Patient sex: M
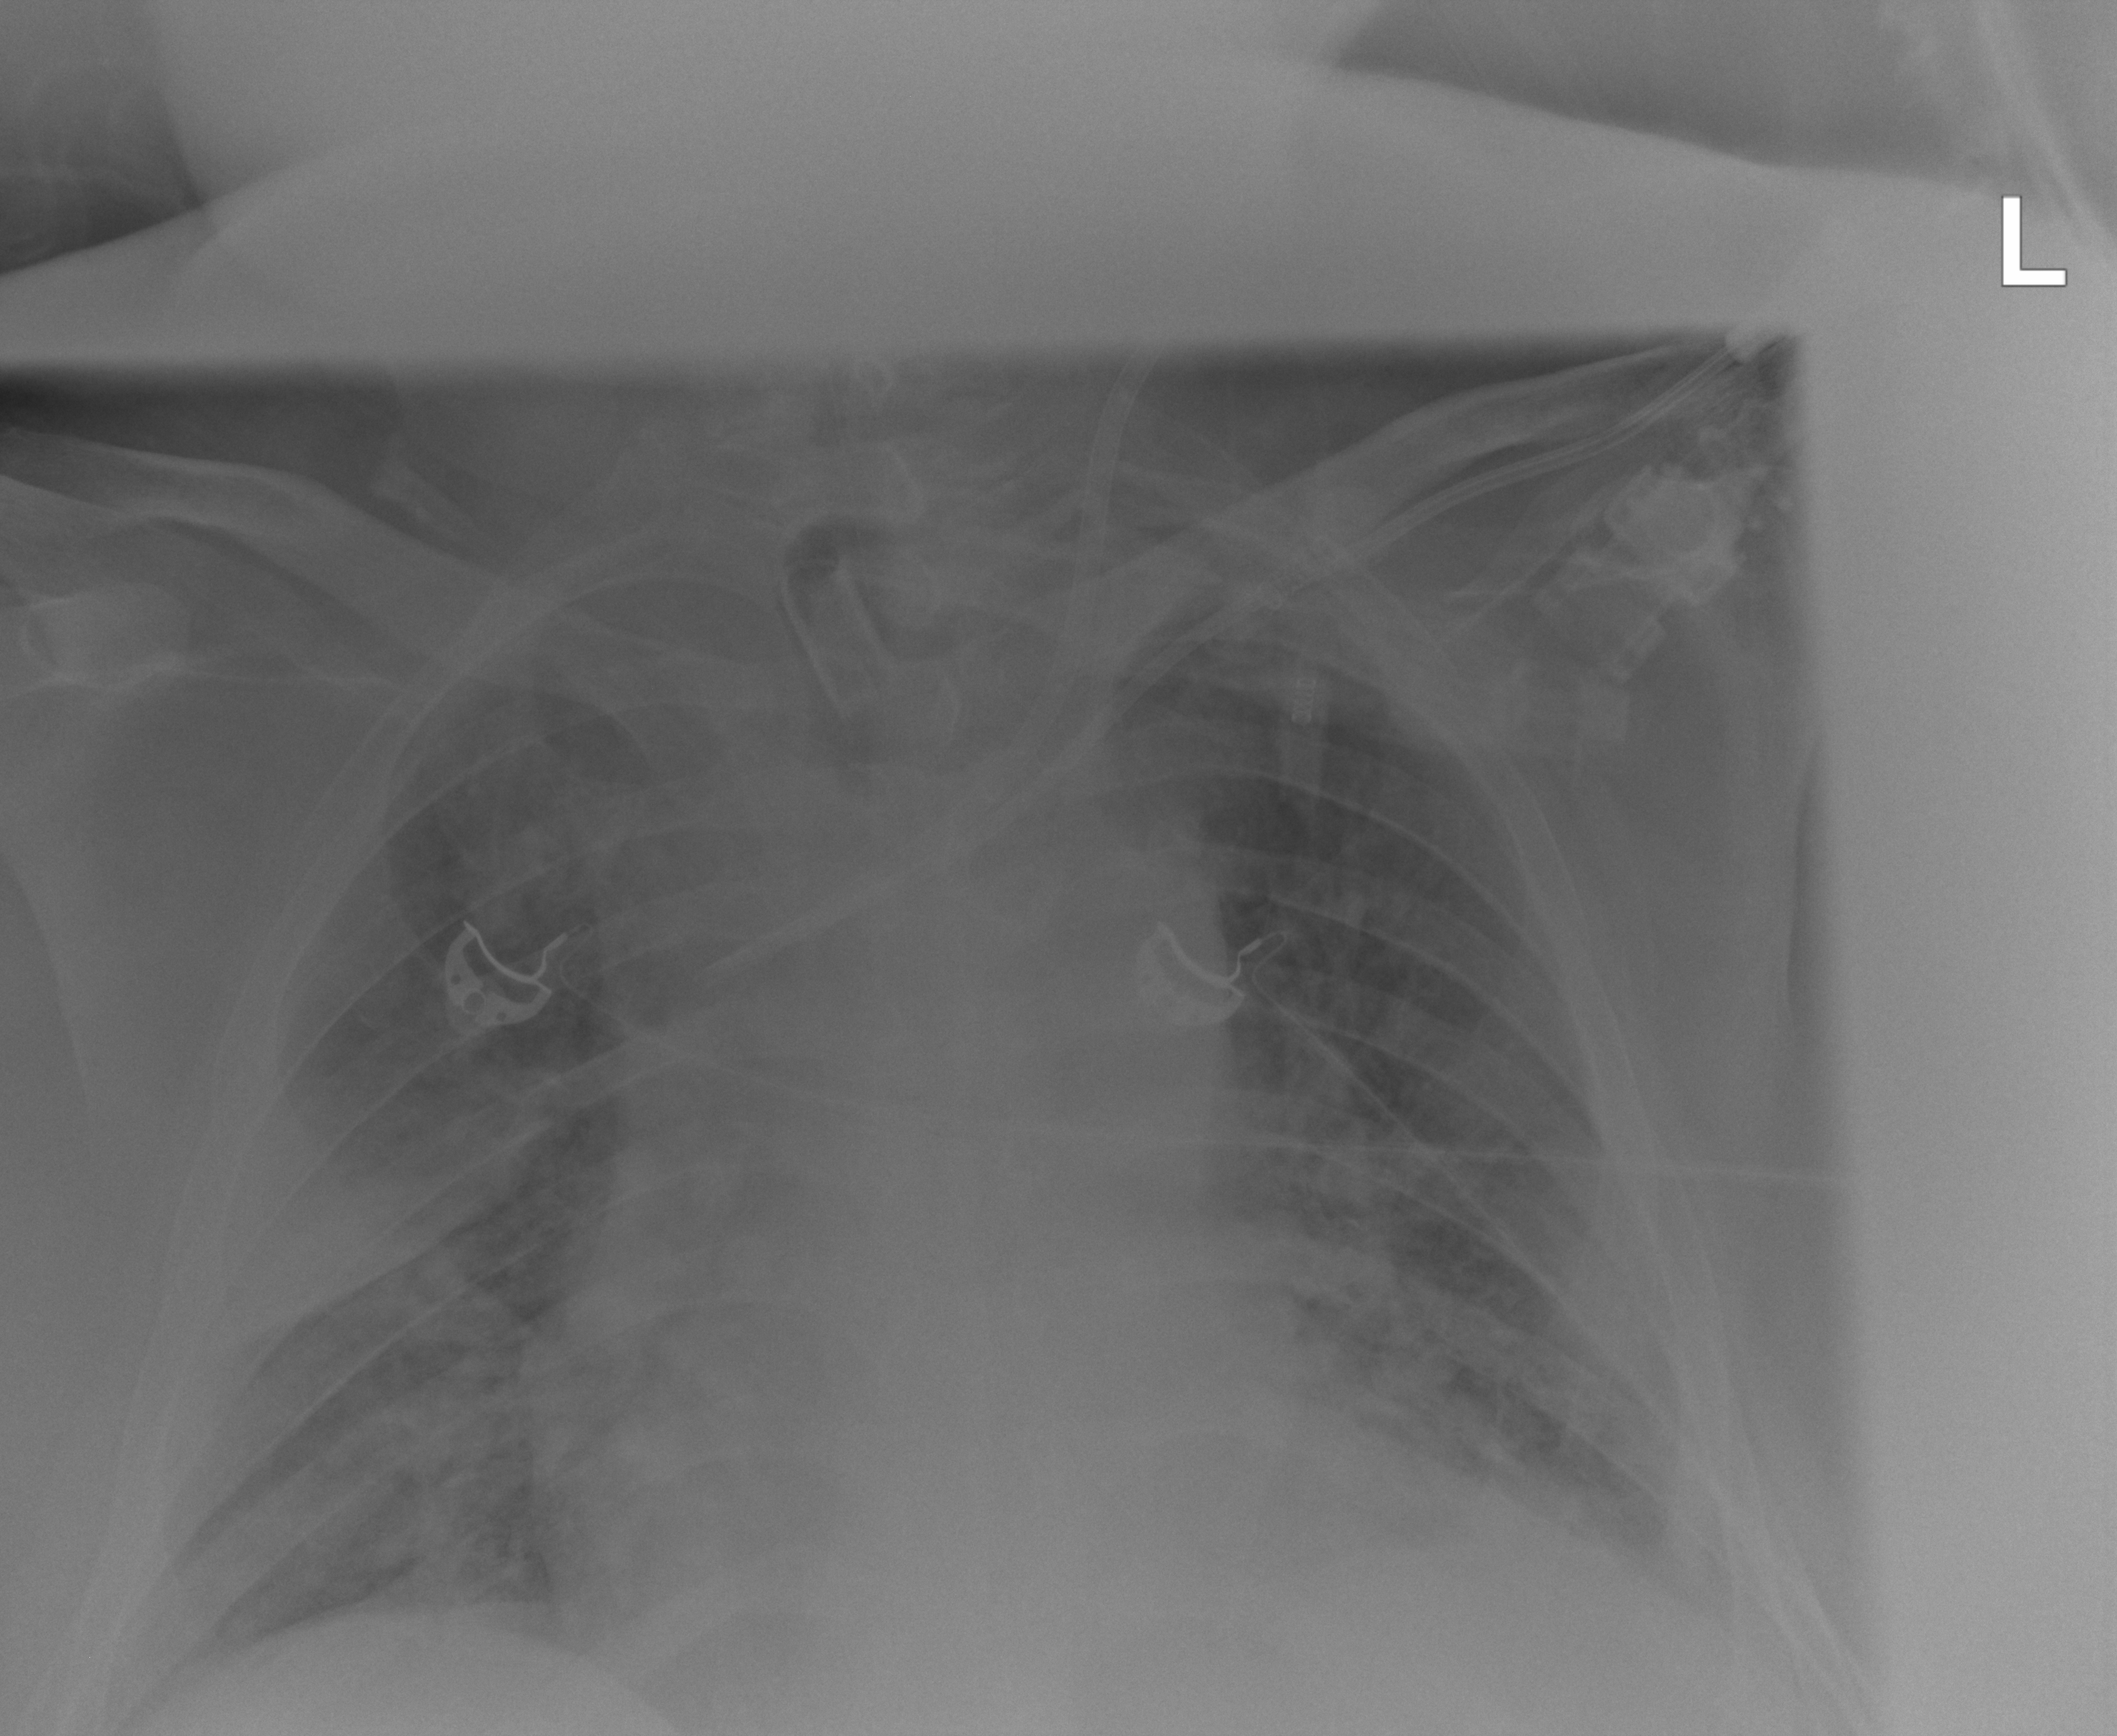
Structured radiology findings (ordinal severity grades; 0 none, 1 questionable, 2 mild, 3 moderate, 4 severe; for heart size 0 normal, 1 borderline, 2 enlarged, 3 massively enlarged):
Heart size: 2
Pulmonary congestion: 2
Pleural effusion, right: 2
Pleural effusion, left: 2
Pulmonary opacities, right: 2
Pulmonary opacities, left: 2
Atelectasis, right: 1
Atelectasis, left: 3